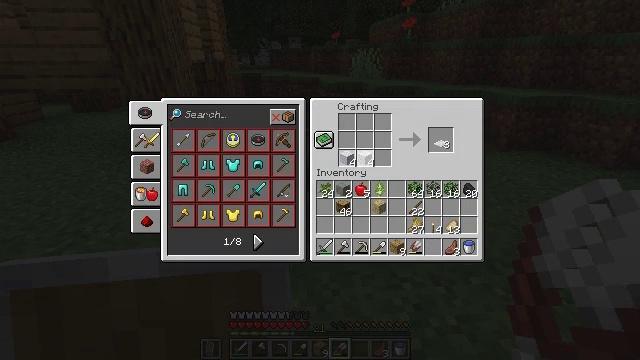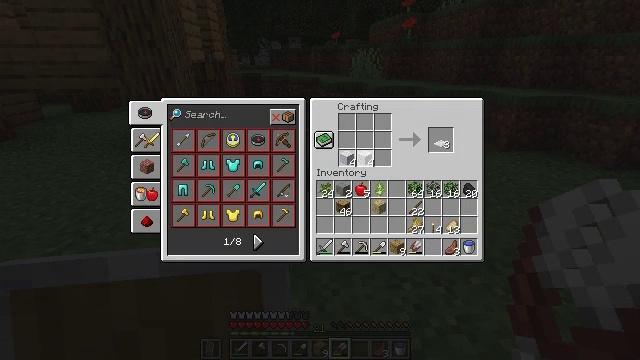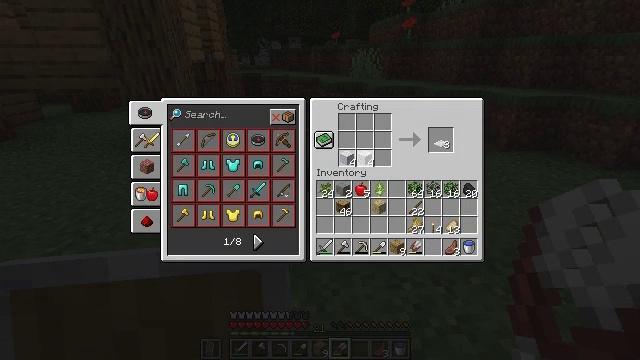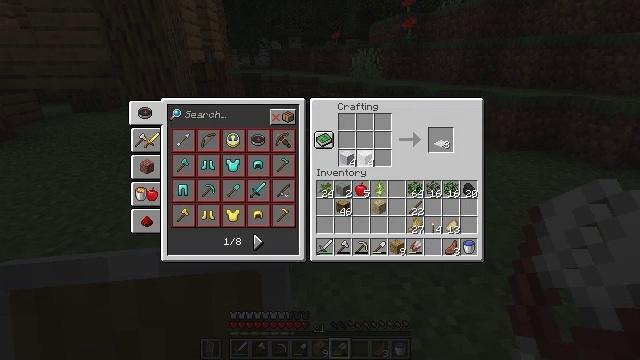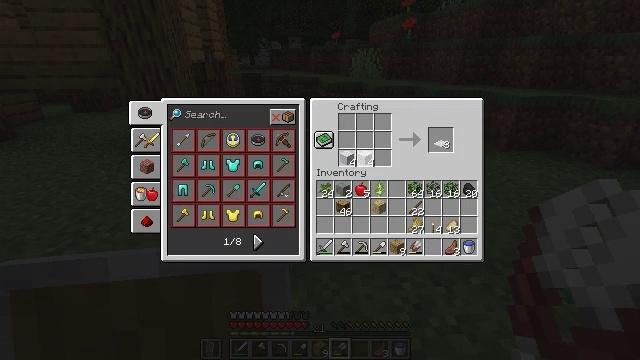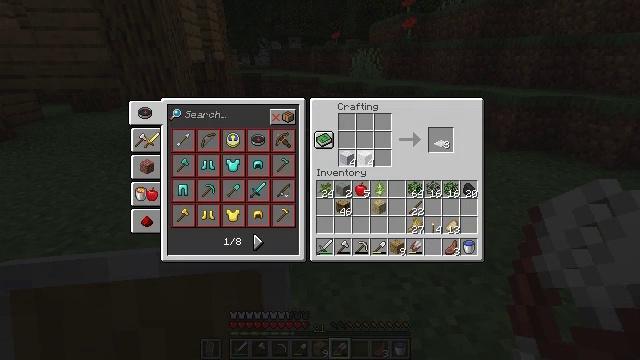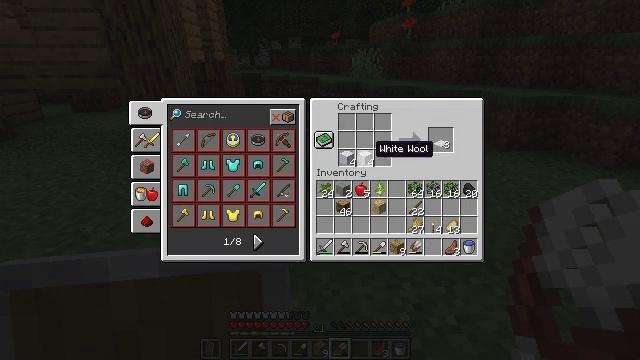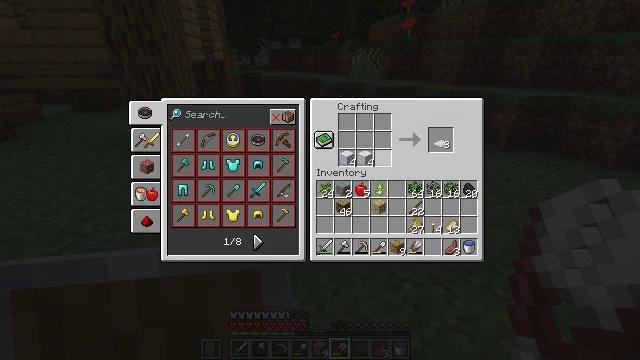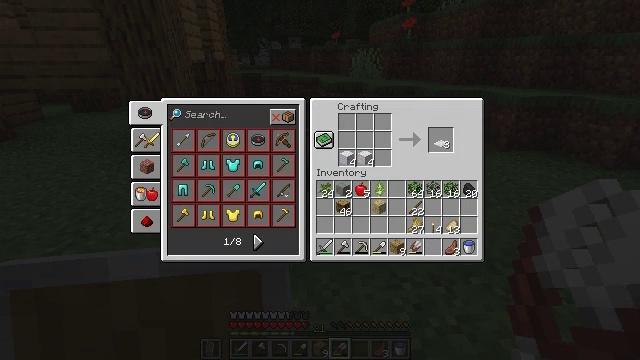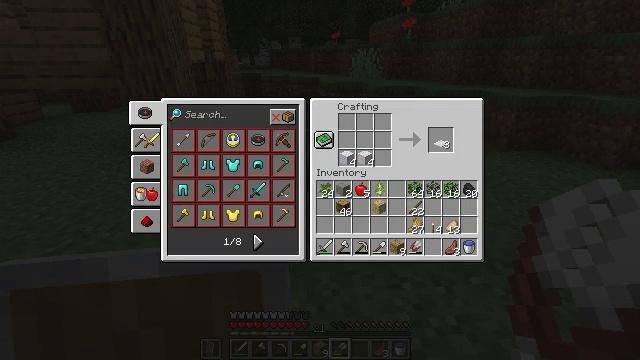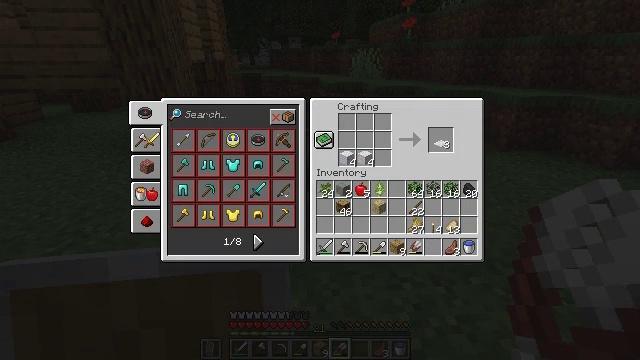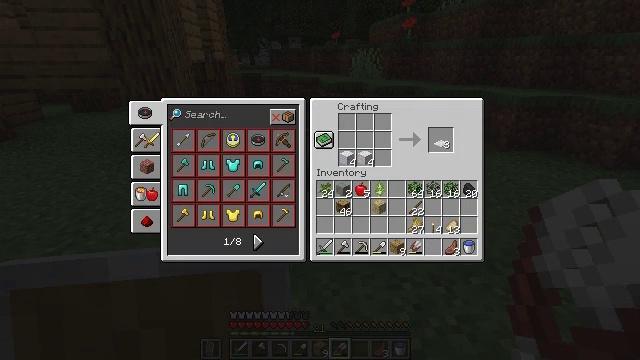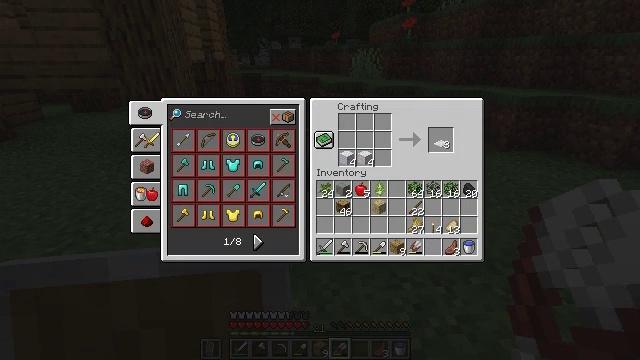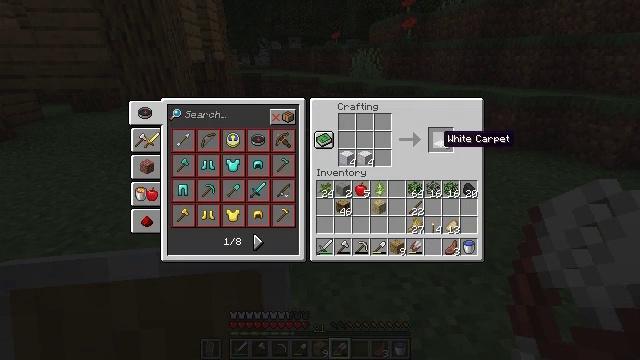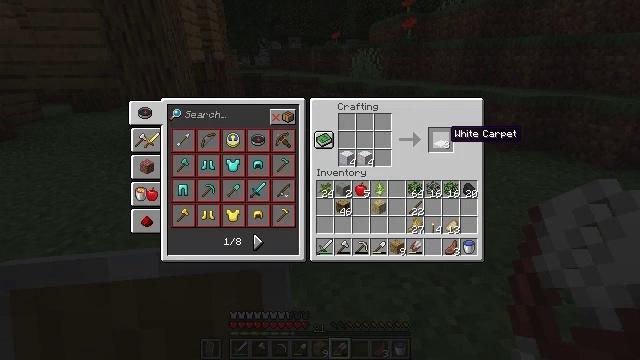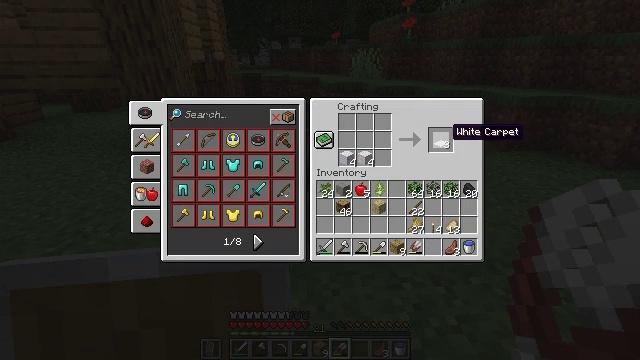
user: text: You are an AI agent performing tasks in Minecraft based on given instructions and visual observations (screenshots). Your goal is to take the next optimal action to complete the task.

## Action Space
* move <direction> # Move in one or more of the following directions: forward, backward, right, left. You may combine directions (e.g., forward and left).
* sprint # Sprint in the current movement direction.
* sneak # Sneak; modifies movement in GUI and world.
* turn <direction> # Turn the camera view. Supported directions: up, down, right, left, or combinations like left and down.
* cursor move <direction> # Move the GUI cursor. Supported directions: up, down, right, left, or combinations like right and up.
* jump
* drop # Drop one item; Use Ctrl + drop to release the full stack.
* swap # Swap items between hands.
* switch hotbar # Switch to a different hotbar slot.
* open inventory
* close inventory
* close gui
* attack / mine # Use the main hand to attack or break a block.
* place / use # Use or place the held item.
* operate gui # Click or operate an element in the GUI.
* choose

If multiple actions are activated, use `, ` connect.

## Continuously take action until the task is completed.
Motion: motion action
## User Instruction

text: Craft a white carpet.
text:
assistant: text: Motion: operate gui
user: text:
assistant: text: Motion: operate gui
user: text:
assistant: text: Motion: operate gui
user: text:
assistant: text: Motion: operate gui
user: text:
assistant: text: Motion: operate gui
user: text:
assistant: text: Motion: no_op
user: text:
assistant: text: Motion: cursor move right
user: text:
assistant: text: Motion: cursor move right
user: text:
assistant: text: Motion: cursor move right
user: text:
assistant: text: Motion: no_op
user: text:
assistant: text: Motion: no_op
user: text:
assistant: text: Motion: no_op
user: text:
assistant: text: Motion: no_op
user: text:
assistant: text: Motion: cursor move right
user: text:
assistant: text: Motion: no_op
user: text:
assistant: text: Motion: no_op
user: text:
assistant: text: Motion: no_op
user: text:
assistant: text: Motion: no_op
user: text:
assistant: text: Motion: no_op
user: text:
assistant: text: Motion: no_op
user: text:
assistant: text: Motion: no_op
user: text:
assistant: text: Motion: no_op
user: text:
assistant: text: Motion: no_op
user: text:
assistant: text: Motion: no_op
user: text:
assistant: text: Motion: no_op
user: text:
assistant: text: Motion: no_op
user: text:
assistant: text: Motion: no_op
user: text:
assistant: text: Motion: no_op
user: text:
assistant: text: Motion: no_op
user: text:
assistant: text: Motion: no_op